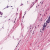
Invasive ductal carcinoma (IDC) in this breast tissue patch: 0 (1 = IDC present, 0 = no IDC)